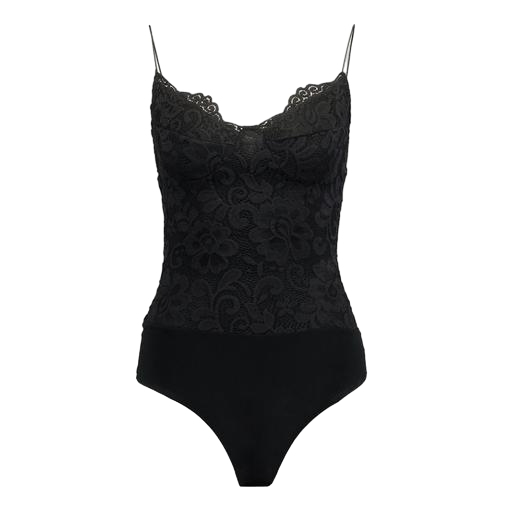
black curve cami rib lace, black dentelle lace-detail camisole, black lace cami, white background